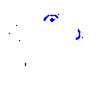
Particle: kaon